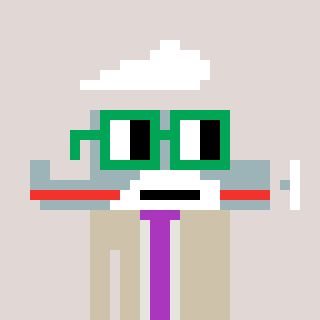
a pixel art character with square green glasses, a plane-shaped head and a bege-colored body on a warm background